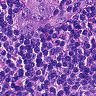
Metastatic tissue present: yes